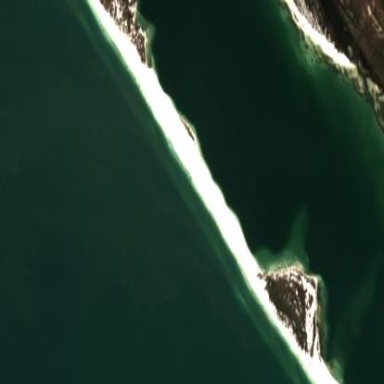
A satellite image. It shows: Beautiful beach with natural surroundings.